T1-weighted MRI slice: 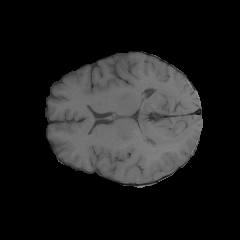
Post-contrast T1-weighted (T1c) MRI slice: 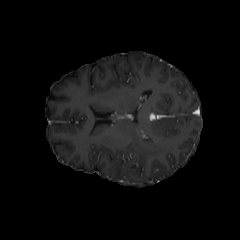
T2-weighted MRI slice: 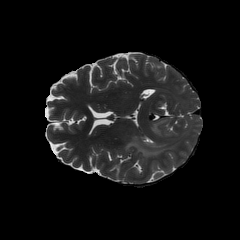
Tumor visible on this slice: yes